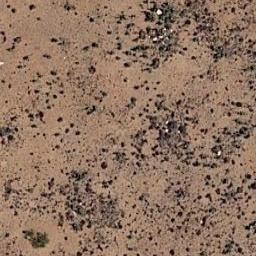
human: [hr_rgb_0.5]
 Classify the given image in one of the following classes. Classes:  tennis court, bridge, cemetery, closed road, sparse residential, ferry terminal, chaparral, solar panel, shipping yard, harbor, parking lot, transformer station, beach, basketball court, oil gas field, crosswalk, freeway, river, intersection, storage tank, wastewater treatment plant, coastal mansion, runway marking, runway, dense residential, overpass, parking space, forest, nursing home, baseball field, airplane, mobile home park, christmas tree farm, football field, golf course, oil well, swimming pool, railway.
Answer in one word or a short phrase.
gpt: chaparral